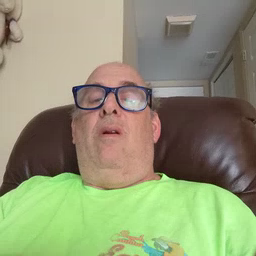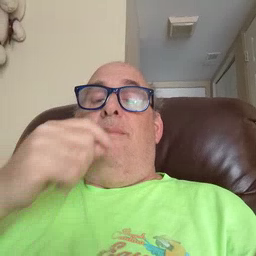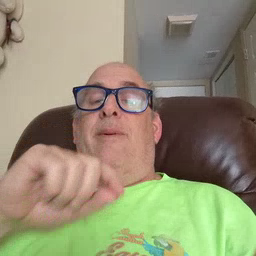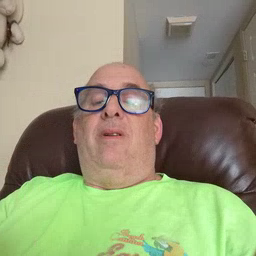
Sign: pencil